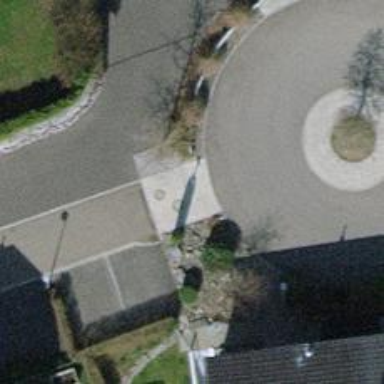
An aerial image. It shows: Service road with paving stones.